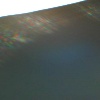
Label: sunburn